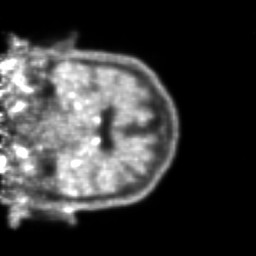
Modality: PET
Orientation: coronal
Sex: male
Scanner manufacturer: ge